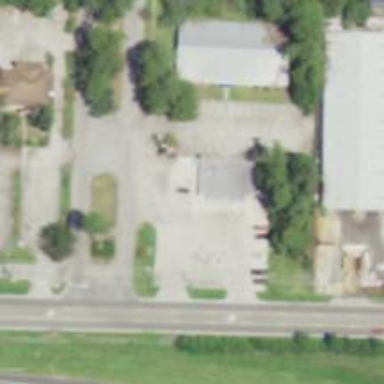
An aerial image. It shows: Convenience shop.